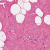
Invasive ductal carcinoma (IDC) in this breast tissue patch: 0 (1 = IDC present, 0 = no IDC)